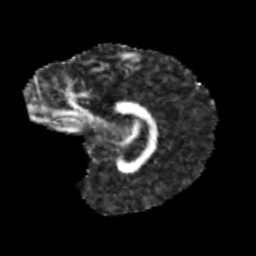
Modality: FA
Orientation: sagittal
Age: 12
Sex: female
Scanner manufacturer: siemens
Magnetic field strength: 3 T
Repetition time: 3.8 s
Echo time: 0.07 s